Question: How can this happen? And How can I fix it?

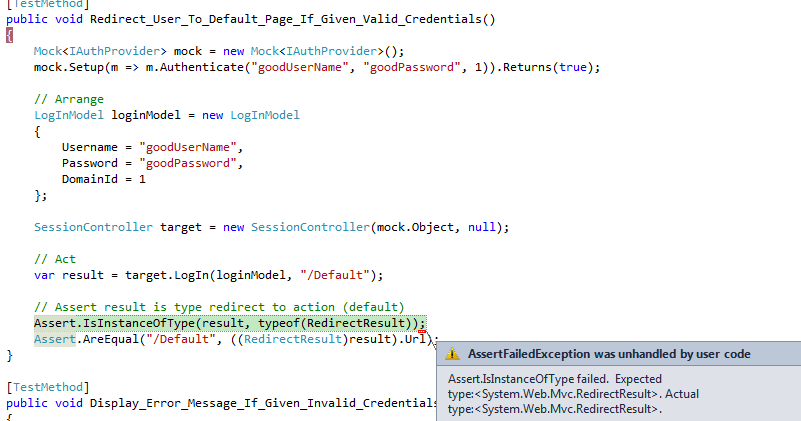
Answer: My (and I stress it is just a guess) is that the test assembly and the assembly under test either reference different versions of the 'System.Web.Mvc' assembly, or one is ultimately resolving a different version. Either way, ultimately the test assembly is expecting one version, and the assembly under test is returning another.
Try doing a clean then a full rebuild, and check other culprits like the web.config binding redirects as @SLaks points out in the comments.